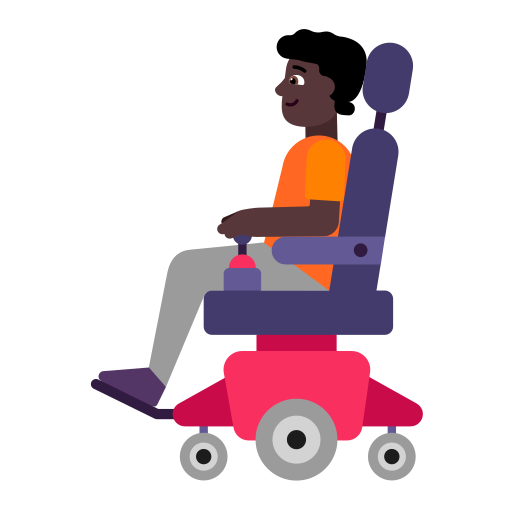
person in motorized wheelchair flat dark